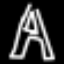
Label: The Eiffel Tower